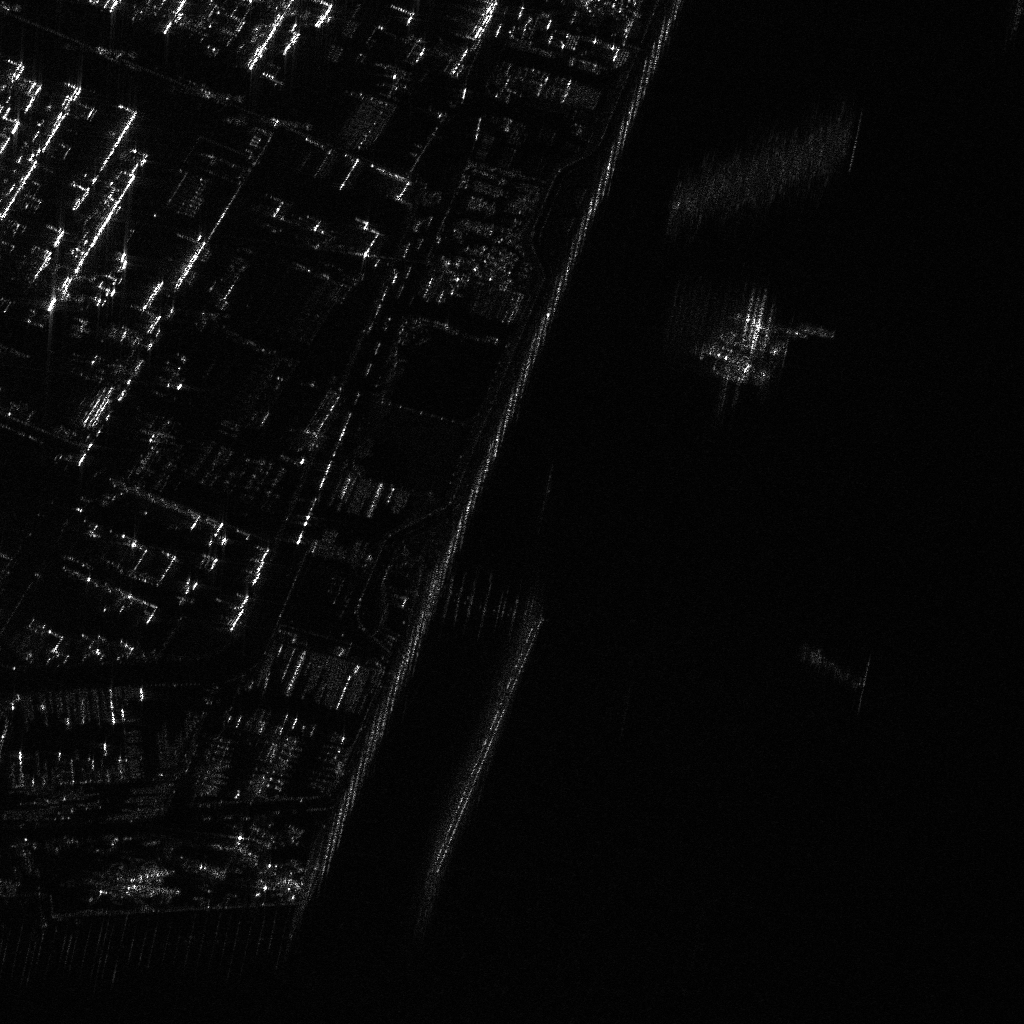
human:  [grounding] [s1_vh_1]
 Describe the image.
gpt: In the satellite image, there is  <ref>1 large container </ref> <box>[[76, 63, 85, 66, 37]]</box> located at right.